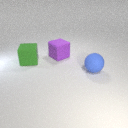
large blue rubber sphere in front of large green rubber cube